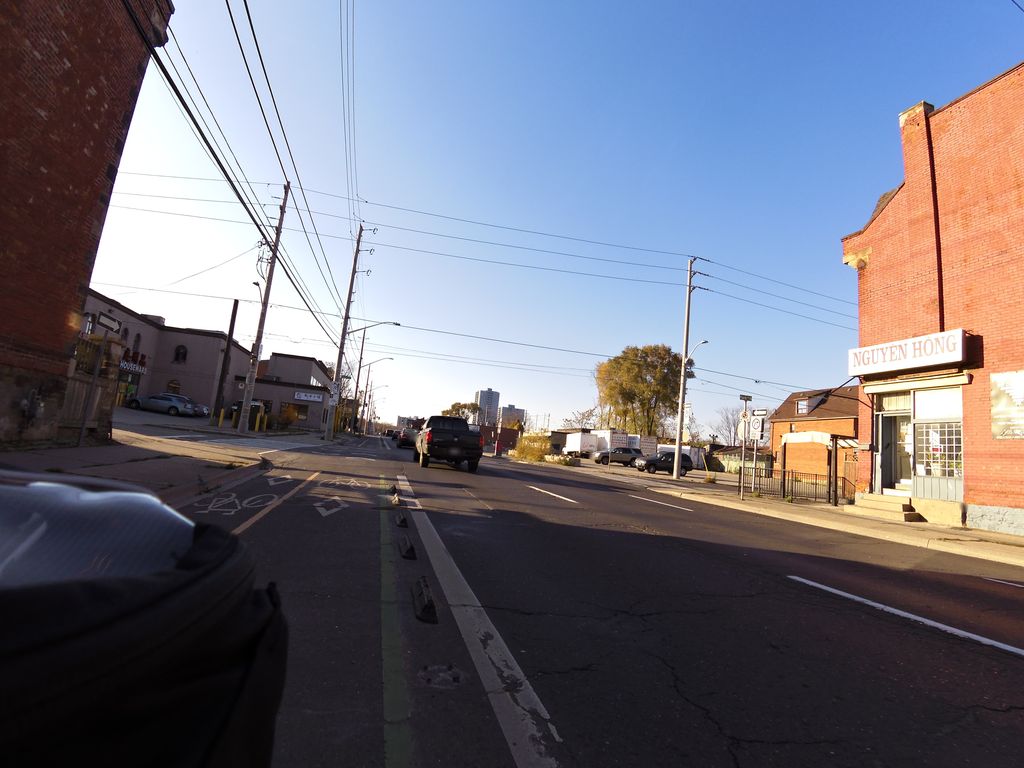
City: hamilton